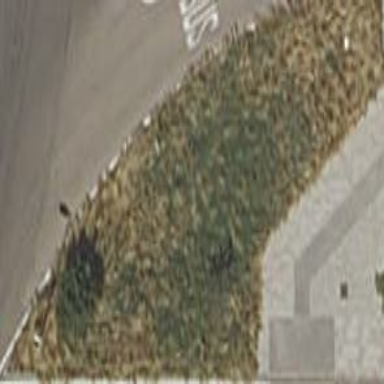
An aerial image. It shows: Area covered with grass.